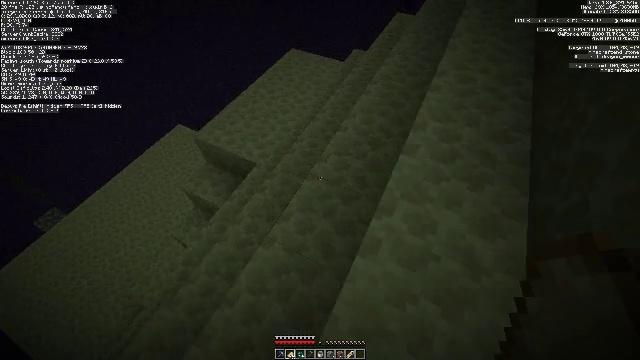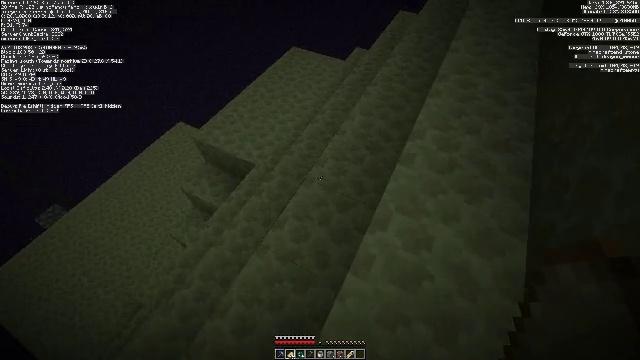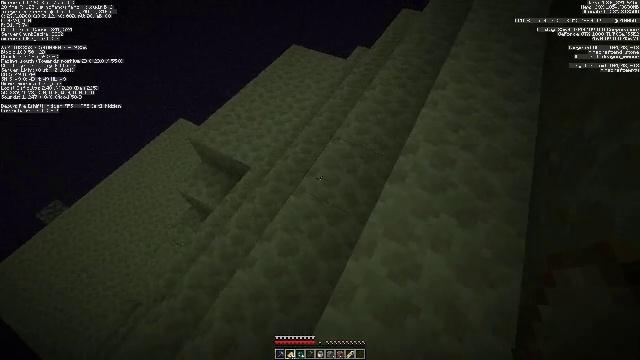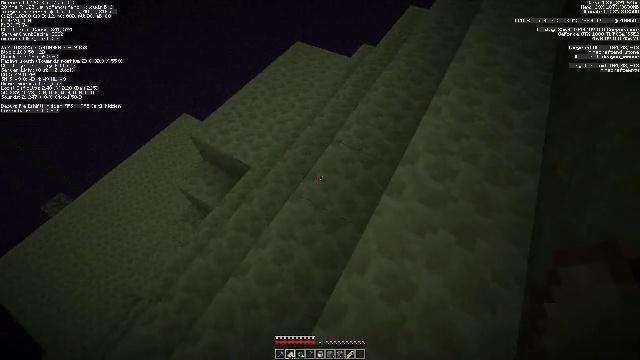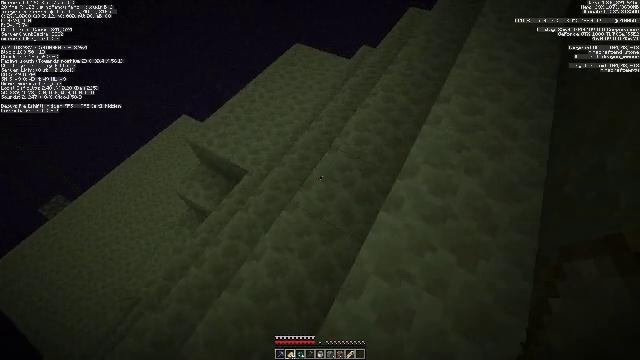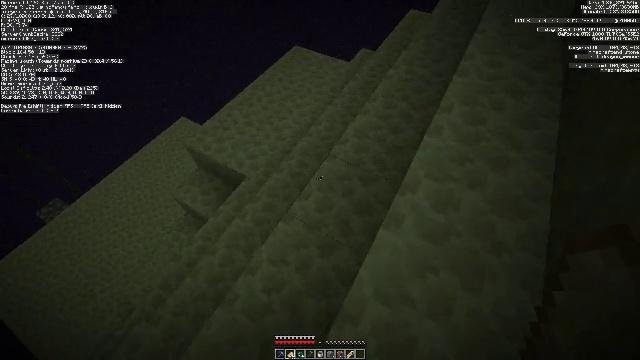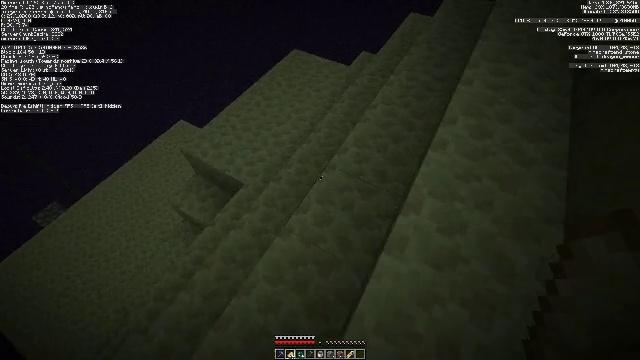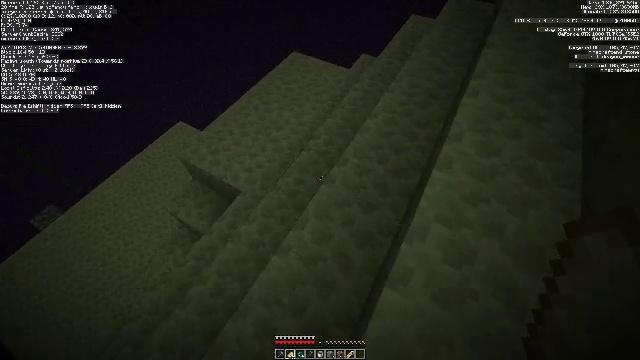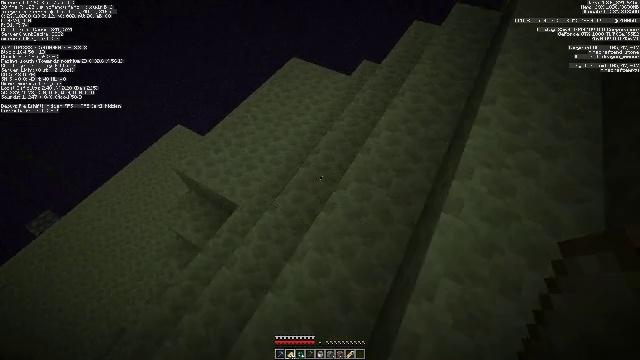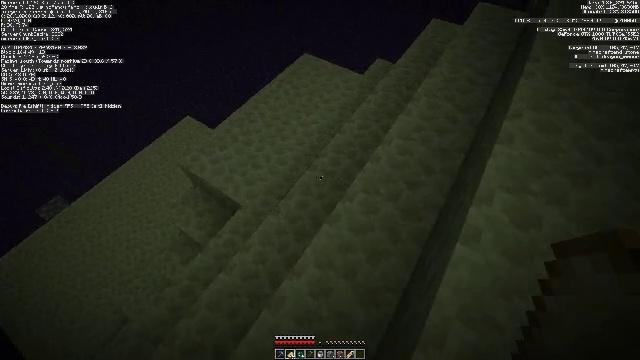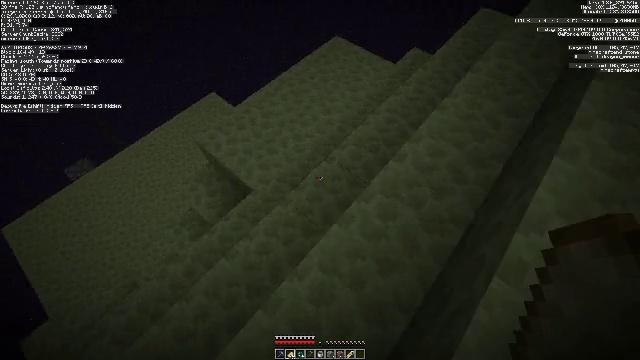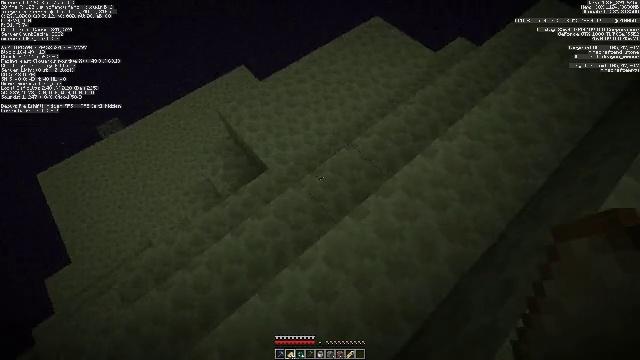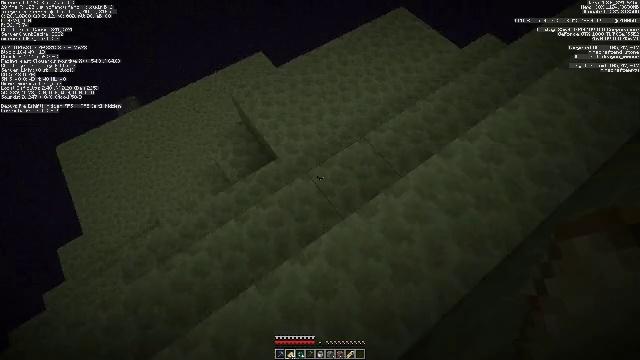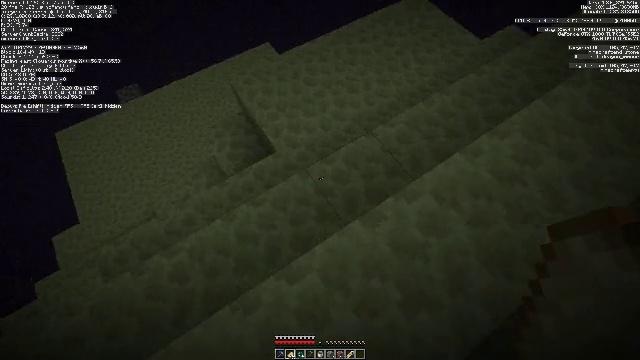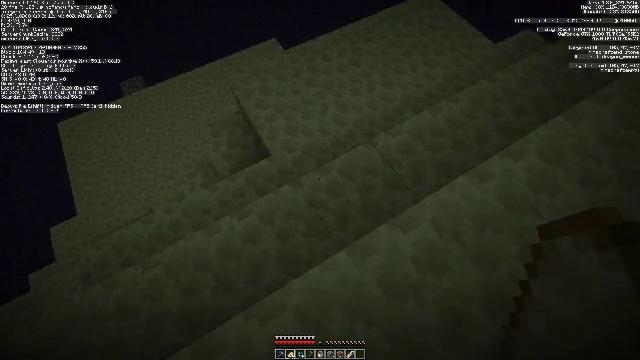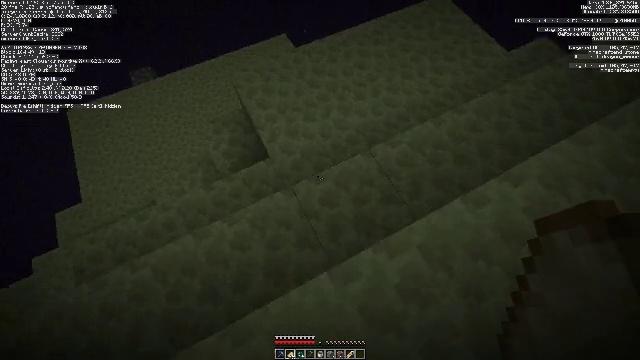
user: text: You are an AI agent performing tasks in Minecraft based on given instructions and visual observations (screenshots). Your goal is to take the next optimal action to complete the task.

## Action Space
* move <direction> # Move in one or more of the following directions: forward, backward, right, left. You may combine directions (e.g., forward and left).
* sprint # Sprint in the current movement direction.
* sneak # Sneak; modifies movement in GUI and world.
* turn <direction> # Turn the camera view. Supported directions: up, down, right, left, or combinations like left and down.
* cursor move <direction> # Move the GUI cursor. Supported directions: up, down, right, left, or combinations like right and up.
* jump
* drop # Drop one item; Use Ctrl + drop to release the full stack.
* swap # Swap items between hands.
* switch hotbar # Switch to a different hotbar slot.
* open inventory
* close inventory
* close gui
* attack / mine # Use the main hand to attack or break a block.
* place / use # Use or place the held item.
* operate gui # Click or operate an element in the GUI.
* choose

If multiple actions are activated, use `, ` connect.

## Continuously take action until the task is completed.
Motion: motion action
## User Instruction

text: Gather the white carpet for inventory.
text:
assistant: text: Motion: move forward and move right
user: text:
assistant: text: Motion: move forward and move right, turn left
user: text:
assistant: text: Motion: move forward, turn left
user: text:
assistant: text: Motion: move forward
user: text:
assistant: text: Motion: move forward
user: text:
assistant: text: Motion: move forward
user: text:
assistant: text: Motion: move forward
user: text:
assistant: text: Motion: move forward
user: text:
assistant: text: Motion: move forward, turn left and down
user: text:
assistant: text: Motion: move forward, turn left and down
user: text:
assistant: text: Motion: move forward, turn left and down
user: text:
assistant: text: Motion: move forward, turn left and down
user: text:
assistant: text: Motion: move forward, turn left
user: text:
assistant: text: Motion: move forward and move right, turn left
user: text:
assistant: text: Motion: move forward and move right, turn left
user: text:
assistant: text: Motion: move forward and move right, turn left
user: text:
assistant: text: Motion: move forward and move right, turn left
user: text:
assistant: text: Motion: move forward and move right, turn left
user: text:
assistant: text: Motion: move forward and move right, turn left
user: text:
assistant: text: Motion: move forward and move right, turn left
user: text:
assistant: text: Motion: move forward and move right, turn left
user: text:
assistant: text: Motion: move forward, turn left
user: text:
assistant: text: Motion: move forward, turn left and up
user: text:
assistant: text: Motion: move forward, turn left and up
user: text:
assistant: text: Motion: move forward, turn left
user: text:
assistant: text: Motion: move forward
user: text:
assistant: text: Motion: move forward and move right, turn left
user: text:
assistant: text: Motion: move forward and move right, turn left and up
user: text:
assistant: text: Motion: move forward and move right, turn left and up
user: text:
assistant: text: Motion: move forward and move right, turn left and up